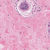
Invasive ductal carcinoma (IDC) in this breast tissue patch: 0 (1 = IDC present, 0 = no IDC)